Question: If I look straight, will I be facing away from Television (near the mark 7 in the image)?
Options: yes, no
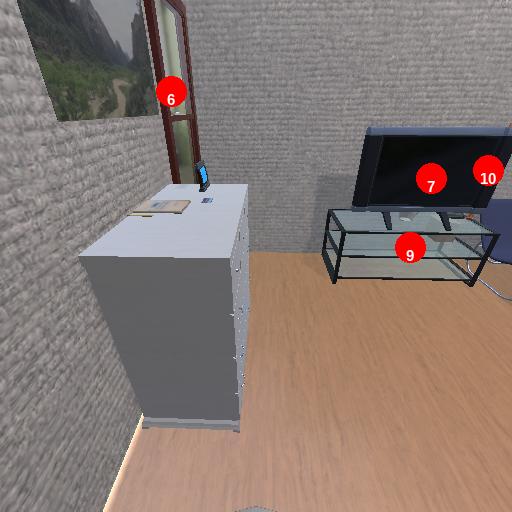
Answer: yes